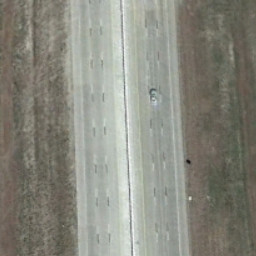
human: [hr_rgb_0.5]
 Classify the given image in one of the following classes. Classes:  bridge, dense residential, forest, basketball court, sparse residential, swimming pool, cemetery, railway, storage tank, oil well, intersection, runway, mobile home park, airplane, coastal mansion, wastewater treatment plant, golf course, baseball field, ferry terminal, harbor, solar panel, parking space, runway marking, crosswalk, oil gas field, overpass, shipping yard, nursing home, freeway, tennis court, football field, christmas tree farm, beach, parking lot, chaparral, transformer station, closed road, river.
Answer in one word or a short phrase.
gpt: freeway